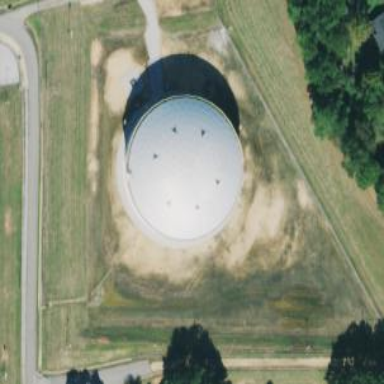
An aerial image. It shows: Storage tank which is man-made.